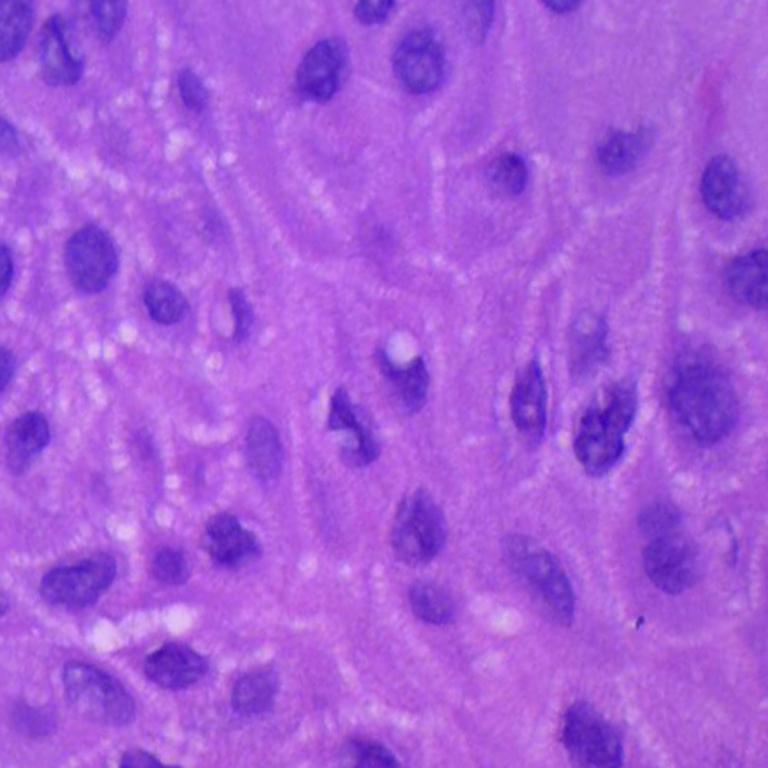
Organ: lung
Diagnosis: squamous carcinomas